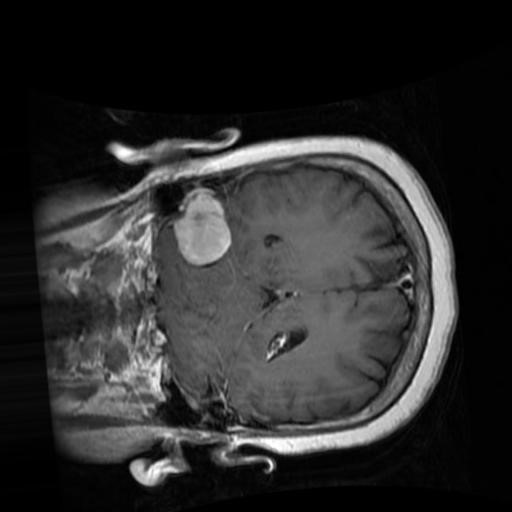
Label: brain_menin